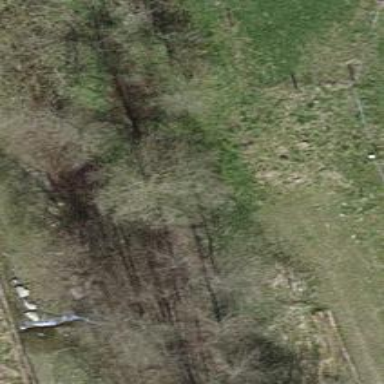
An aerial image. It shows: Single tag "natural: tree."